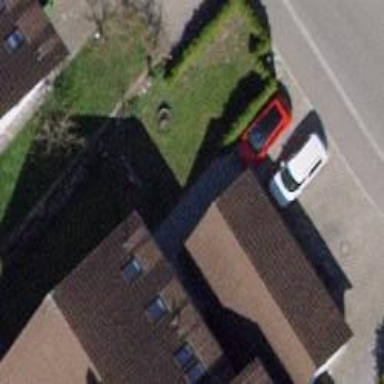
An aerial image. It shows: Garage.